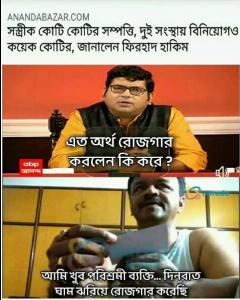
Text: সস্ত্রীক কোটি কোটির সম্পত্তি দুই সংস্থায় বিনিয়োগও কেয়েক কোটির জানালেন ফিরহাদ হাকিম এতে অর্থ রোজগার করলেন কি করে আমি খুব পরিশ্রমী ব্যক্তি দিনরাত ঘাম ঝরিয়ে রোজগার করেছি
Label: Non Hate